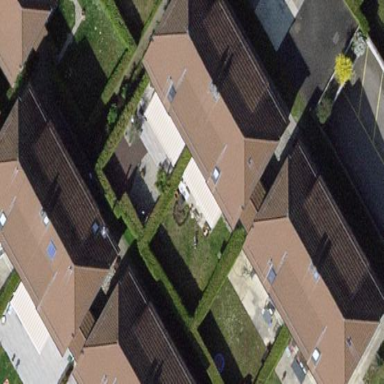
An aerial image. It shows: Half-hipped roof on semi-detached house.